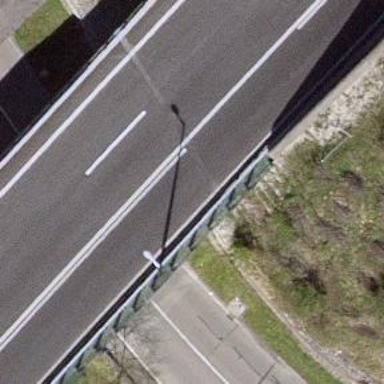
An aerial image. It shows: Bridge over motorway_link.